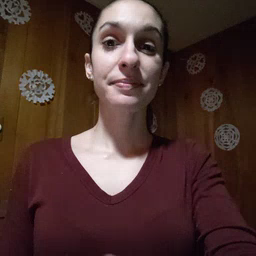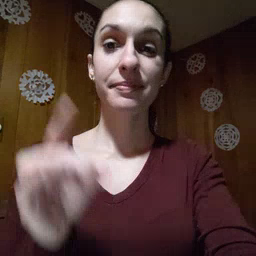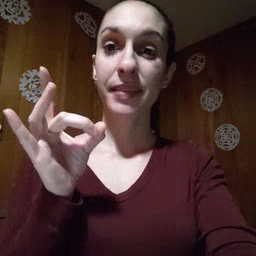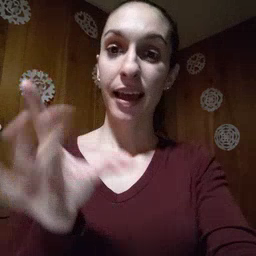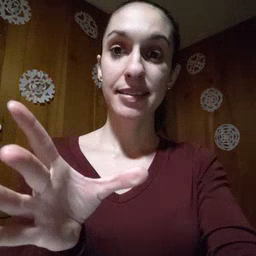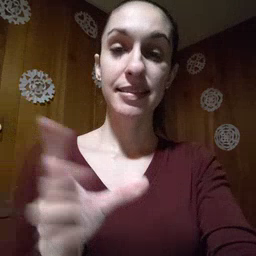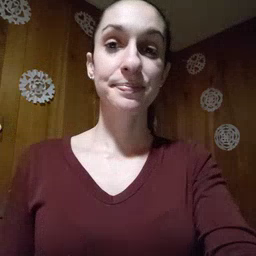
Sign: hate